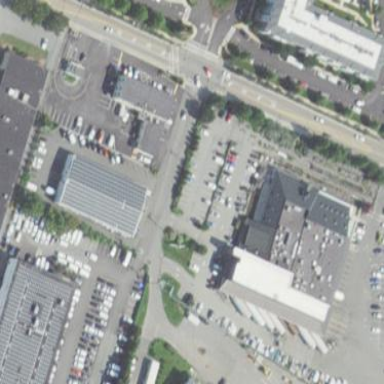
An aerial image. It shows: Retail area.